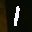
Label: 1